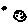
Label: moon